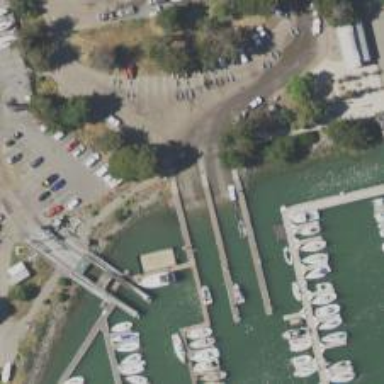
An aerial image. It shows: Slipway on leisure land.